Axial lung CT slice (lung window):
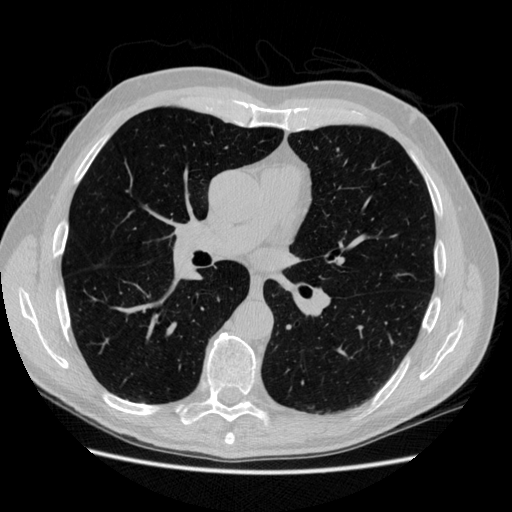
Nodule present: no